Field crop: maize
Growth stage: 1
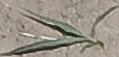
Species: sorghum